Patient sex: M
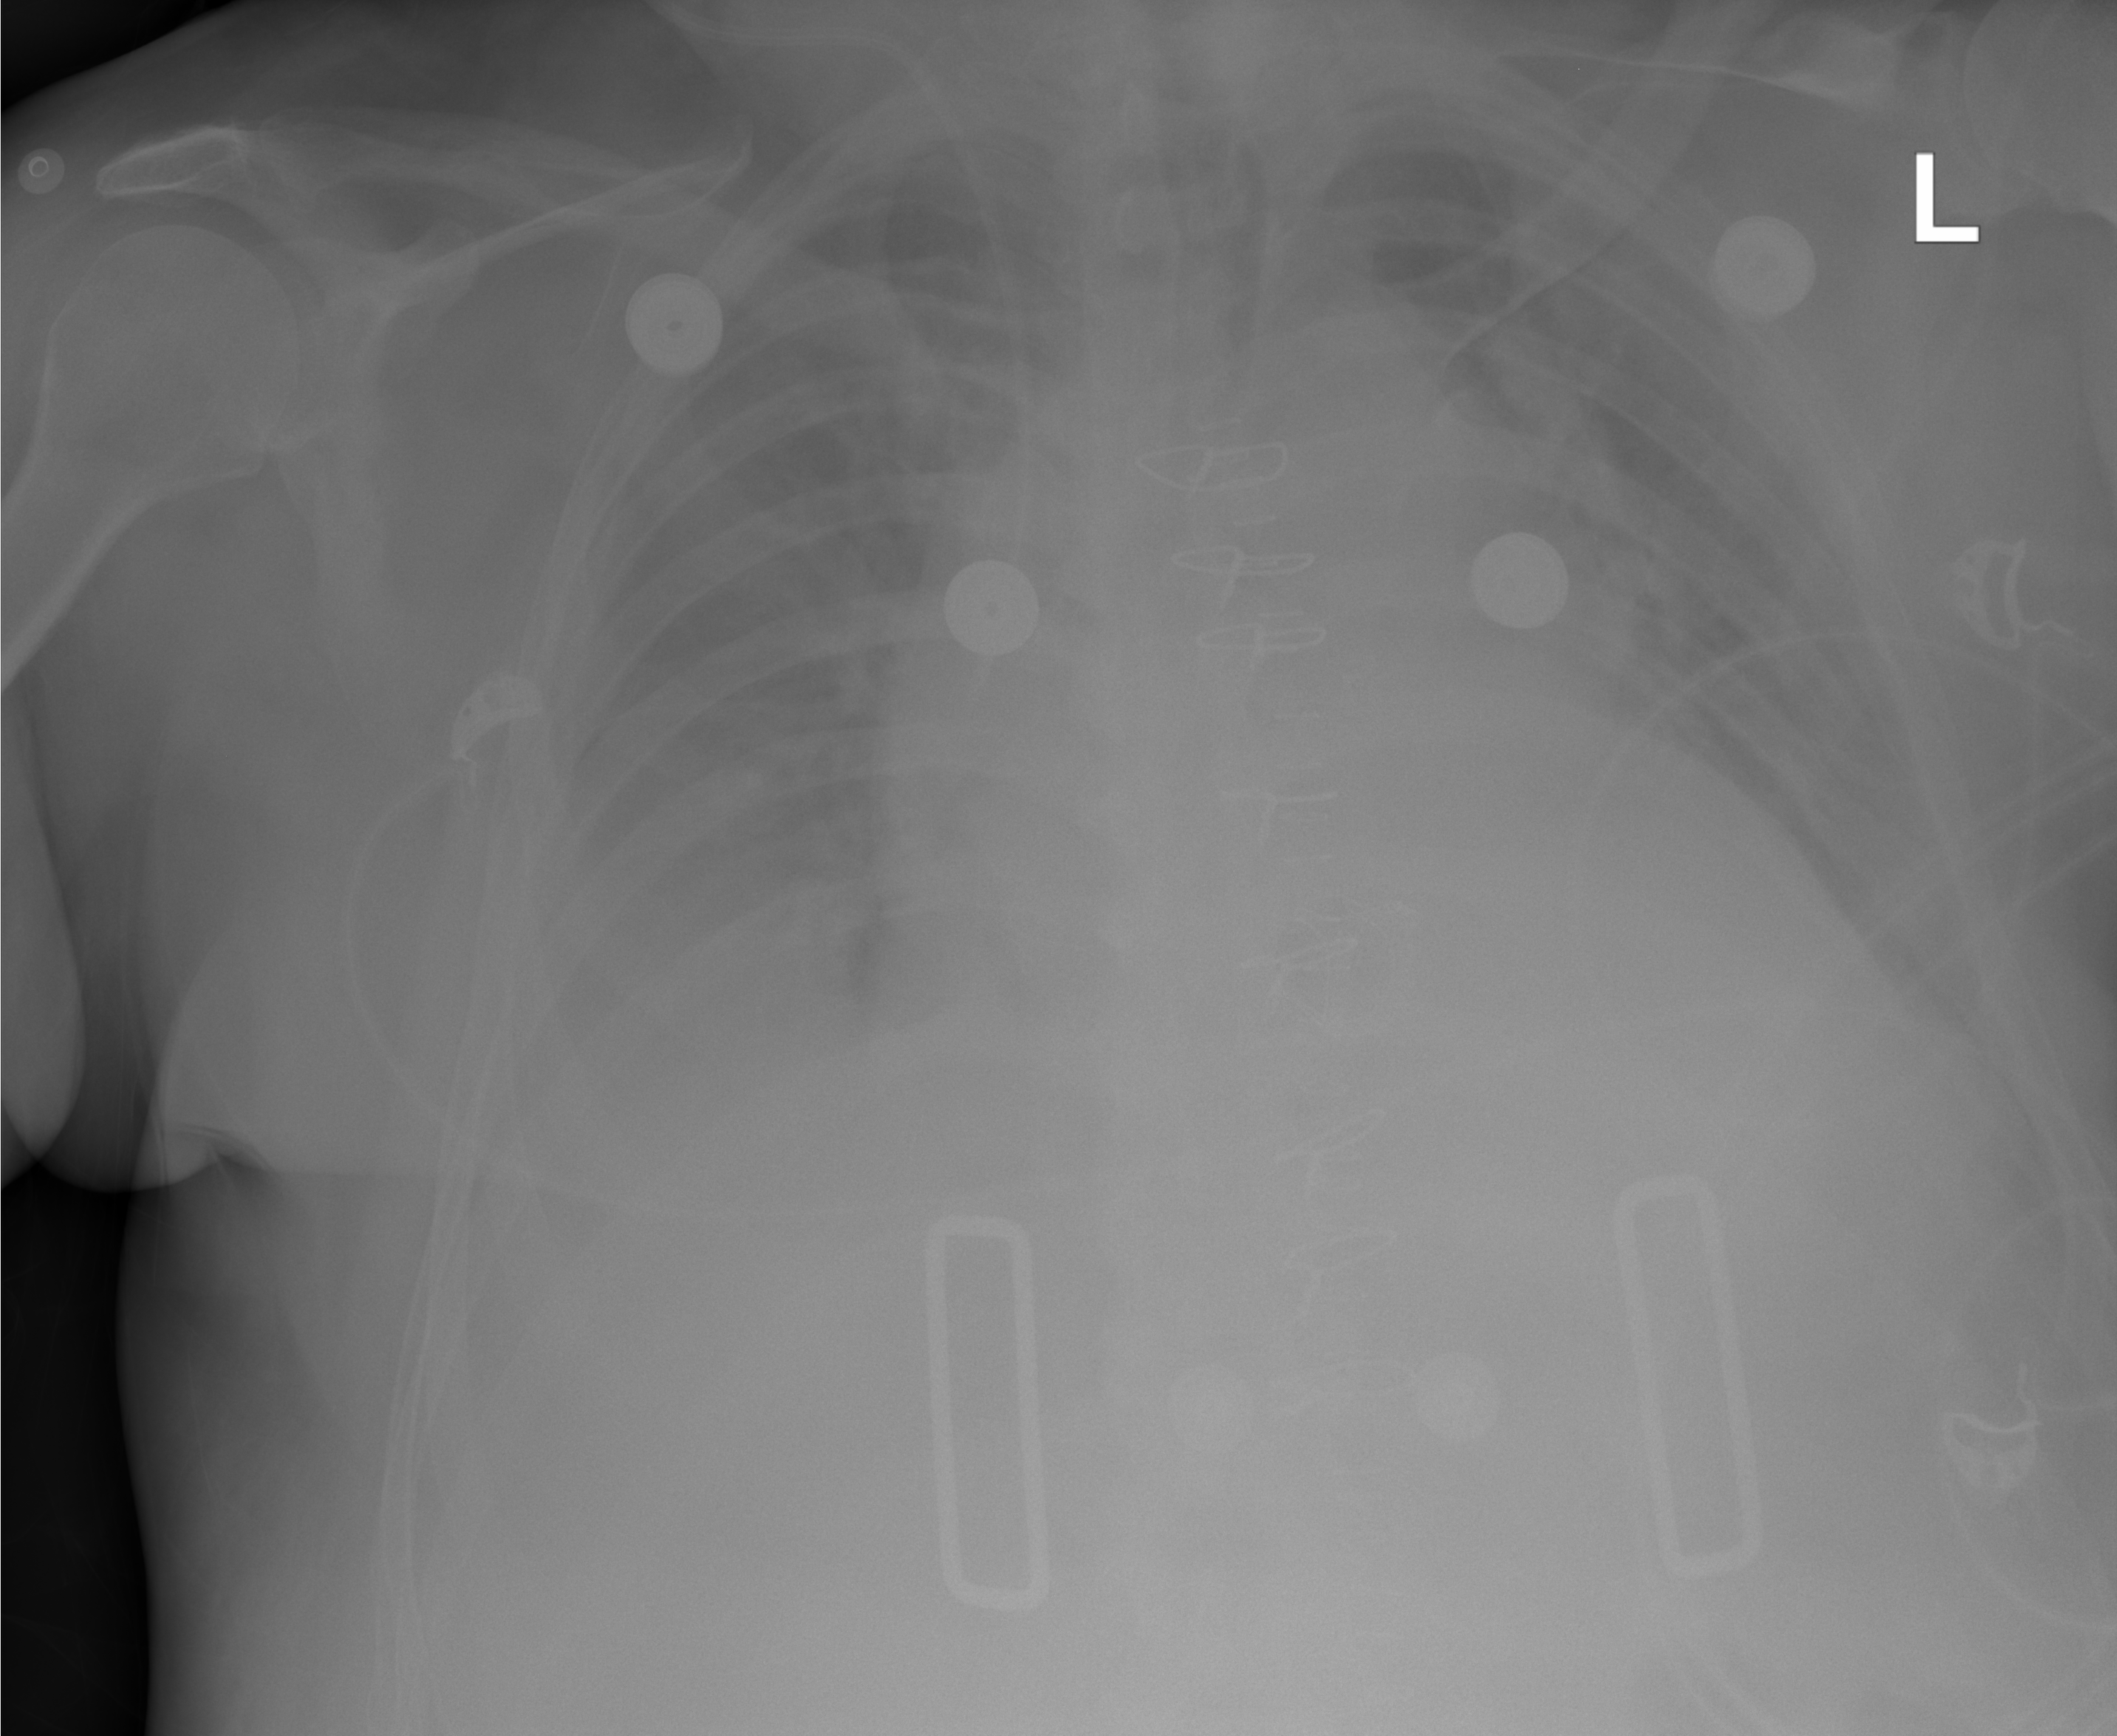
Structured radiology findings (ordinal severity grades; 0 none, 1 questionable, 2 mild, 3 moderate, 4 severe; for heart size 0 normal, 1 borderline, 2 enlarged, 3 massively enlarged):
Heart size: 3
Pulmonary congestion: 2
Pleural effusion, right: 3
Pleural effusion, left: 2
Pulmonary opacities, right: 0
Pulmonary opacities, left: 2
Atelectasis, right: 2
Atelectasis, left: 2